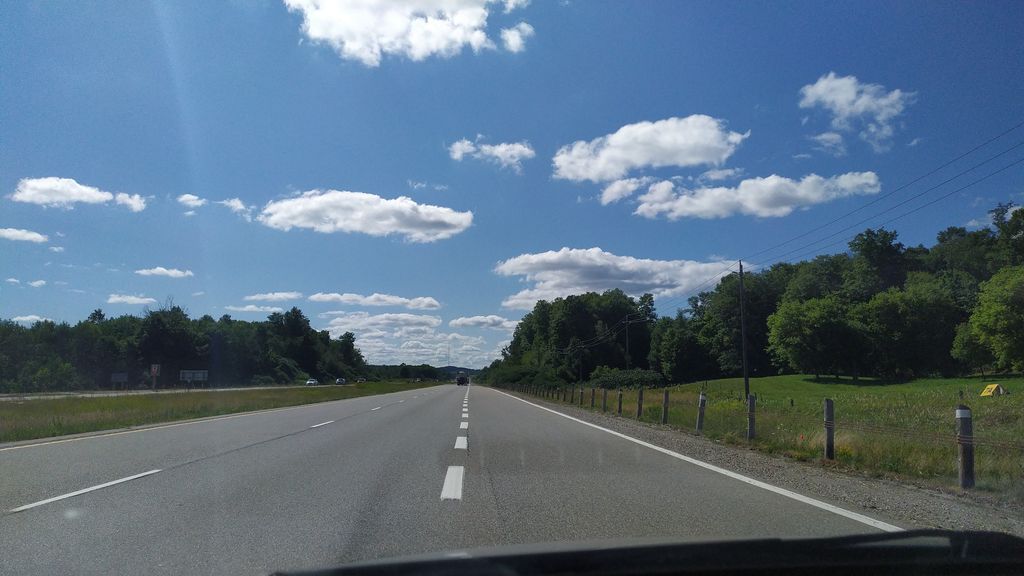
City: kitchener-waterloo